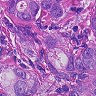
Metastatic tissue present: yes